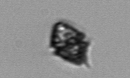
Label: Kryptoperidinium_triquetrum